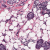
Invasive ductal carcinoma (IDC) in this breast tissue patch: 0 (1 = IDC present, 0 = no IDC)